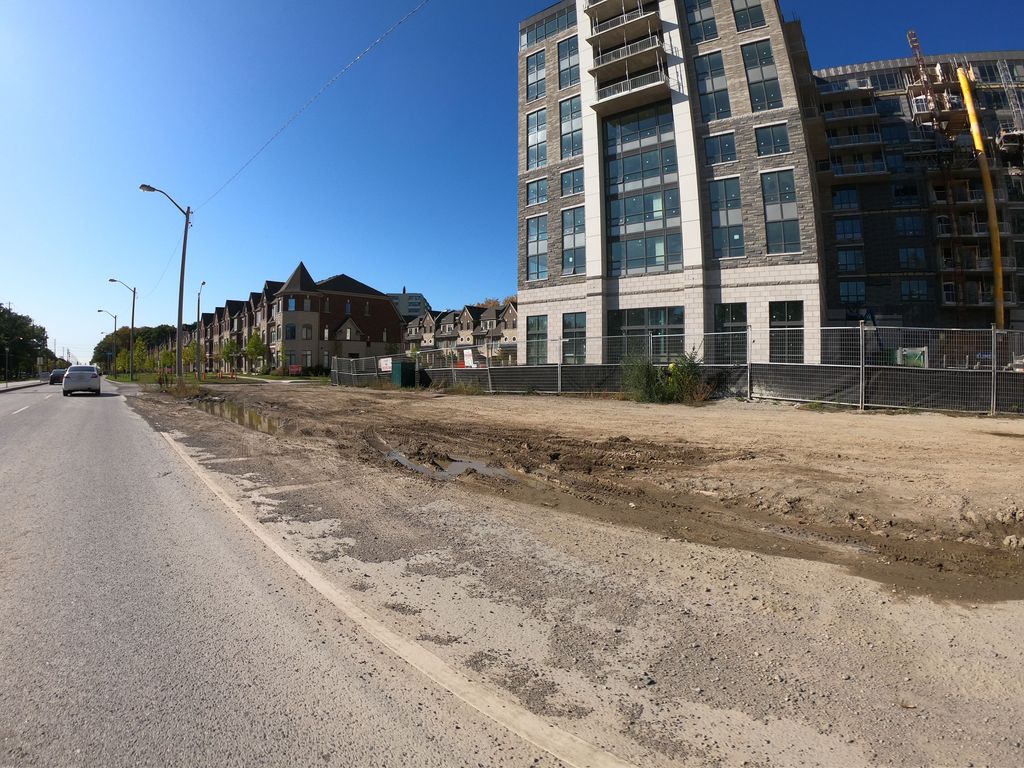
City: toronto